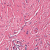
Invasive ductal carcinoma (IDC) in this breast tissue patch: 0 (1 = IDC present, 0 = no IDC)